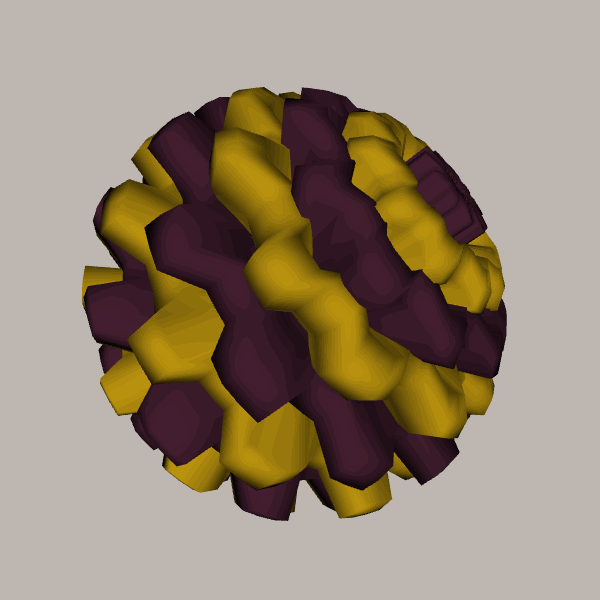
Background: light